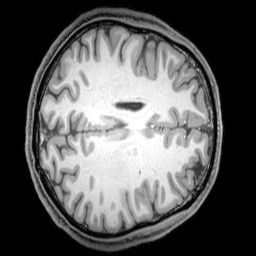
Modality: T1w
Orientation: axial
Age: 24
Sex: male
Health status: healthy
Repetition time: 0.081 s
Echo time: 0.037 s